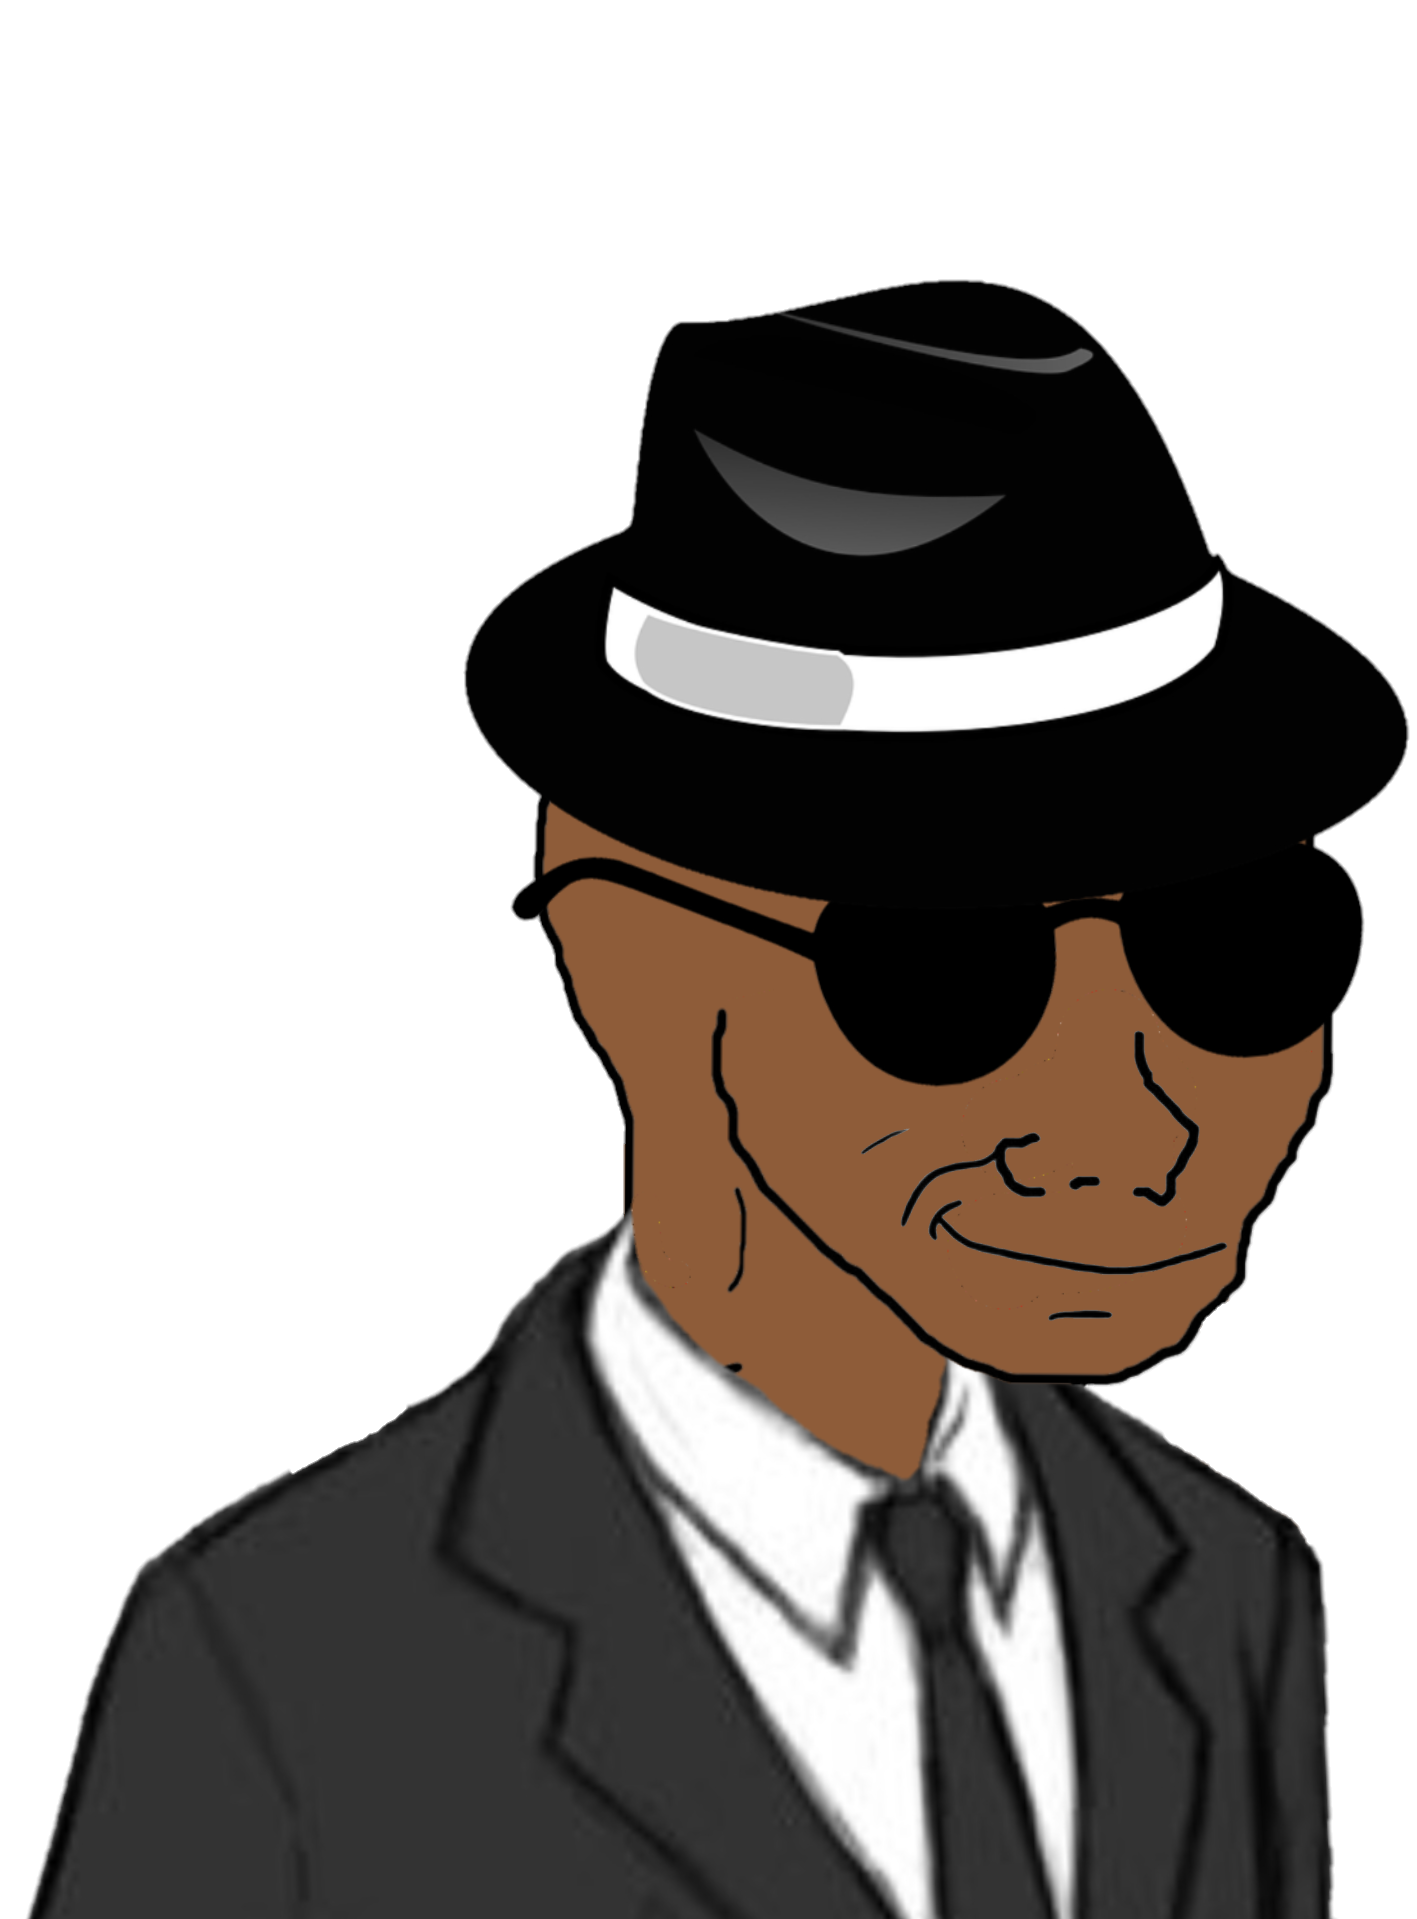
Label: 5_Smugjak